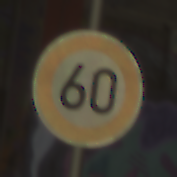
Verkehrszeichen: Geschwindigkeit60
Umgebung: Roofed, Special
Tageszeit: Midday
Wetter: Overcast
Licht: Natural
Jahreszeit: NotSpecified
Kontrast: MediumContrast